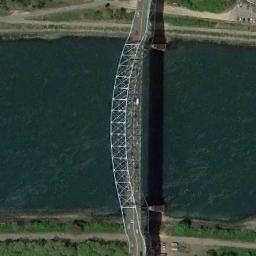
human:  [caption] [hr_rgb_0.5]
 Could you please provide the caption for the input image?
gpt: There is a white bridge over the river with some plants beside .

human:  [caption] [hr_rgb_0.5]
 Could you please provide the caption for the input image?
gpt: The banks of the river are densely forested and the water is blue .

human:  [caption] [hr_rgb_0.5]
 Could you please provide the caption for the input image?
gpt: A bridge built on a dark green river and some green plants on both sides of the river .

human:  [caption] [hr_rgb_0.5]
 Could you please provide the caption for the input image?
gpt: A bridge connects the land on both sides of the blue water, With arched supports on the bridge .

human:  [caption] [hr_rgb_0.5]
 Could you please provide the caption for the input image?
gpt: There is an iron frame on the bridge .